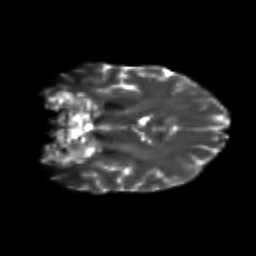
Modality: T2w
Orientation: coronal
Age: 19
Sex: female
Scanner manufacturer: siemens
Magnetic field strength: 3 T
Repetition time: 3.5 s
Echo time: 0.125 s